Current action and preconditions to check: trajectory_clear

Your task: For each precondition in the list above, predict whether it will hold at this action.

Consider the current scene as observed from the mobile robot's camera, and analyze the predicted future states of all dynamic agents (e.g., people, animals, vehicles, or any moving entities) within the NEXT SECOND.

IMPORTANT: Only answer "very likely" if you are absolutely certain—based on strong, clear evidence—that a dynamic agent will violate the precondition in the predicted future state. Do NOT answer "very likely" for unlikely, ambiguous, or low-probability risks.

Ask yourself for each precondition: Is there a high probability, with clear and convincing evidence, that the predicted future states of any dynamic agent will interfere with the predicted future state of the currently executing action within the NEXT SECOND, causing that precondition to fail?

Assess the risk level based on these predictions. Use "likely" or "very likely" if motions create a clear risk of interference.

Use "neutral" or "improbable" if agents are nearby but their predicted paths are clearly diverging or non-conflicting.

Failure Risk Categories: "very improbable", "improbable", "neutral", "likely", "very likely"

Answer Format: Output ONLY the probability_of_failure value from these categories: "very improbable", "improbable", "neutral", "likely", "very likely"

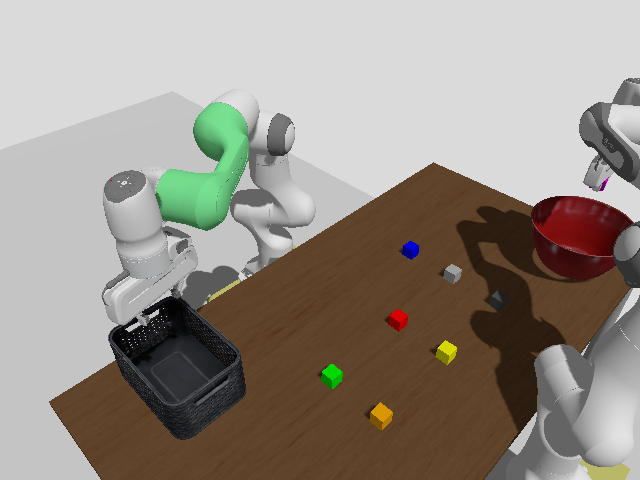

Answer: very improbable